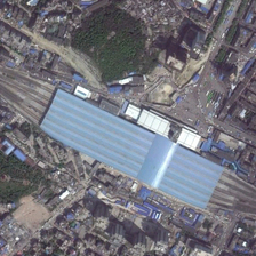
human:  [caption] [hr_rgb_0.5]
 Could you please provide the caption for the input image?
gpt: Keep track of some train stations in the sky blue station

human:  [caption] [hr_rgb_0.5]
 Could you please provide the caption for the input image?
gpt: Blue sky station with many tracks crossing

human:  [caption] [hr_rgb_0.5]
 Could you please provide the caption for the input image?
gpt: Several tracks crisscross the sky blue station

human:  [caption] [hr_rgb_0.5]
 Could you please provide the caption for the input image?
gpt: Several tracks have crossed the blue-sky station

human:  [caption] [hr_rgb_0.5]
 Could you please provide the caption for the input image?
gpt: Several train tracks crossed the sky-blue station